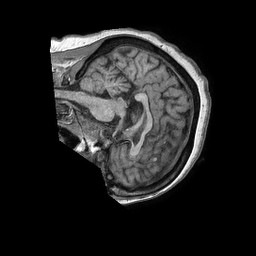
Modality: T1w
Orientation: sagittal
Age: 53
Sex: female
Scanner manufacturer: philips
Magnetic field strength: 1.5 T
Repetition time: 0.007812 s
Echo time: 0.003634 s